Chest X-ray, PA view. Patient: 72 years old, sex F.
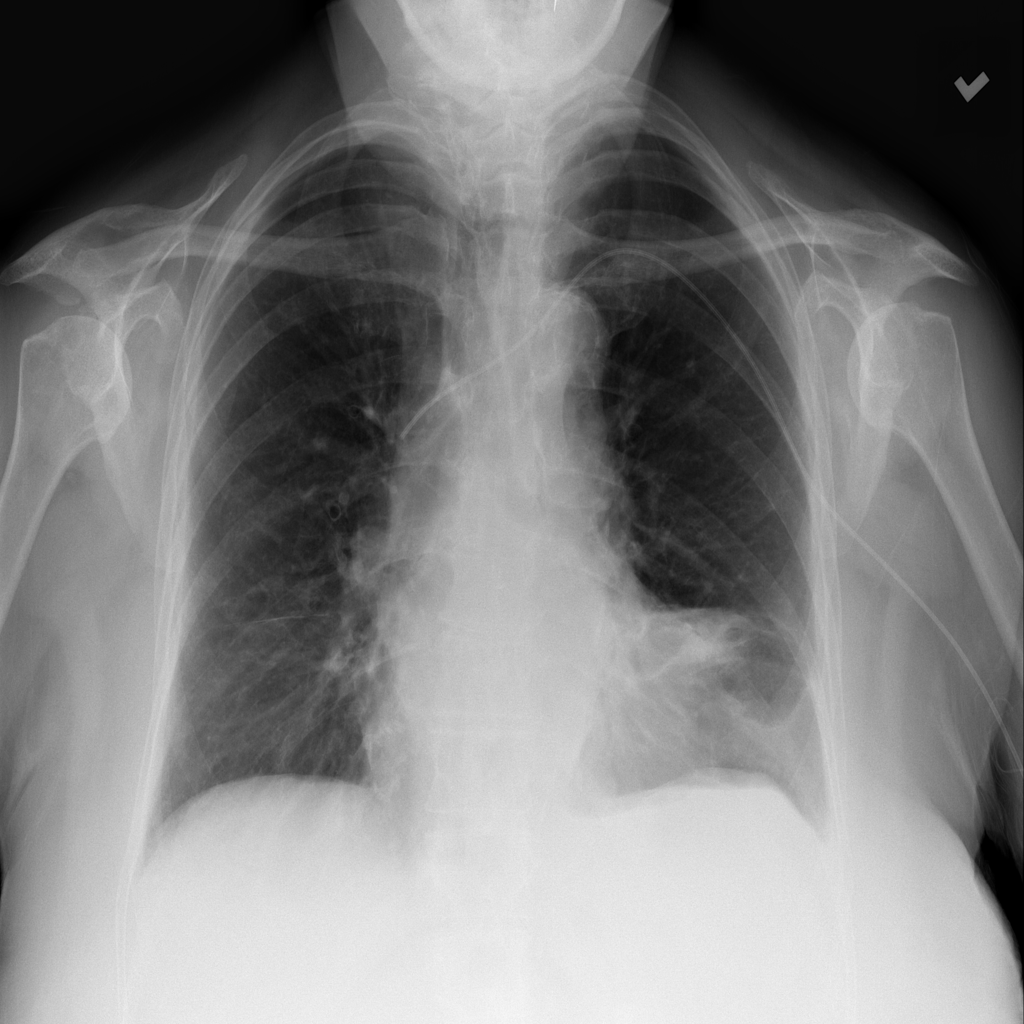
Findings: Pneumothorax